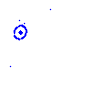
Particle: proton